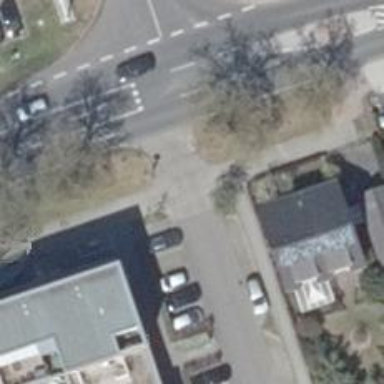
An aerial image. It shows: Residential road with sidewalk on the left side.